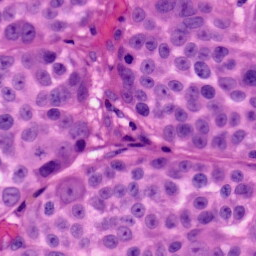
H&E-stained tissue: Skin